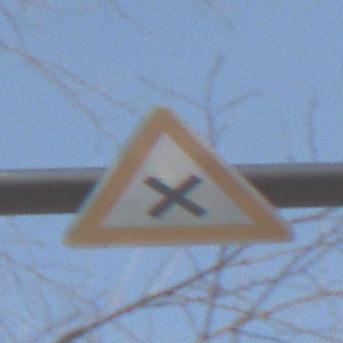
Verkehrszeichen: KreuzungOderEinmuendung
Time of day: MorningAfternoon
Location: Outdoor (Nature)
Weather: Clear
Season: Winter
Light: Natural